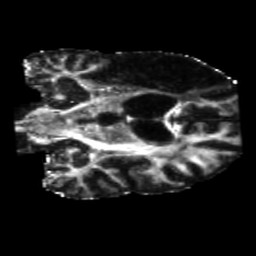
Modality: FA
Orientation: coronal
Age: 71
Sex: male
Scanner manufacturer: siemens
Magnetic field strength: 3 T
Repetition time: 5.25 s
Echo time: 0.08 s